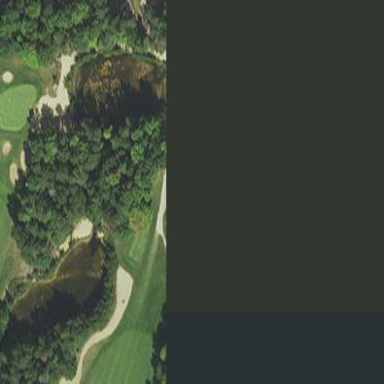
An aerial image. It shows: Golf bunker filled with sandy terrain.